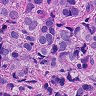
Metastatic tissue present: yes